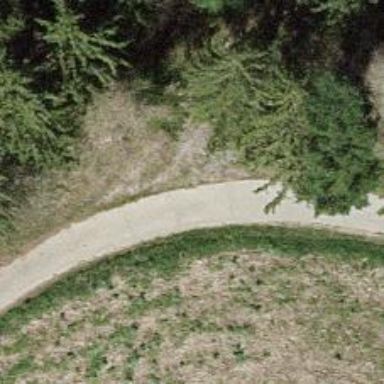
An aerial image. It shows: Concrete track with grade1 quality.